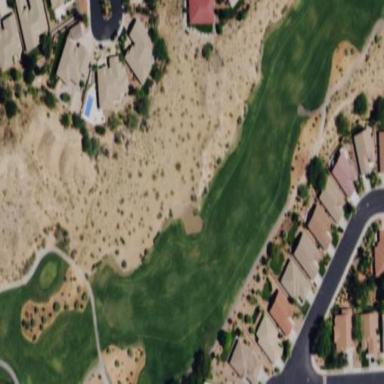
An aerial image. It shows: Rough grass surface on golf course.